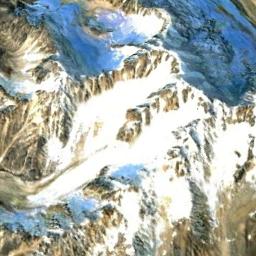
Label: snowberg